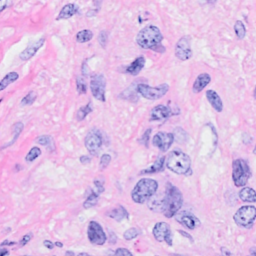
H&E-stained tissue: Breast